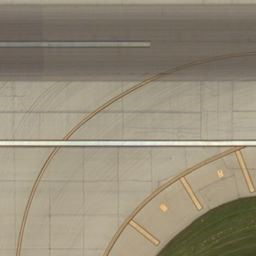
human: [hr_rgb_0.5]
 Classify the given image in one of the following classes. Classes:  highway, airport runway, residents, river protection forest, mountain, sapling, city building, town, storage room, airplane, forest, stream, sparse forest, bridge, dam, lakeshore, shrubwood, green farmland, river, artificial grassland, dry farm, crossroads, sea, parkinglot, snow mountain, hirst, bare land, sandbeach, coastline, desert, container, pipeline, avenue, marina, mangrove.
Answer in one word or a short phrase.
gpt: airport runway